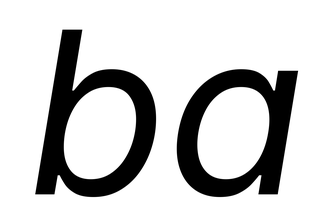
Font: Inter-Italic_Italic